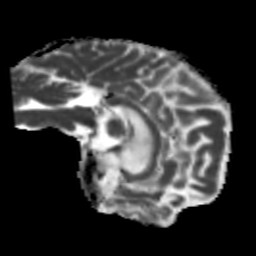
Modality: MD
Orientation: sagittal
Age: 37
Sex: female
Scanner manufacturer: siemens
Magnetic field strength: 3 T
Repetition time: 5.25 s
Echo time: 0.08 s